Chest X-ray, AP view. Patient: 65 years old, sex M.
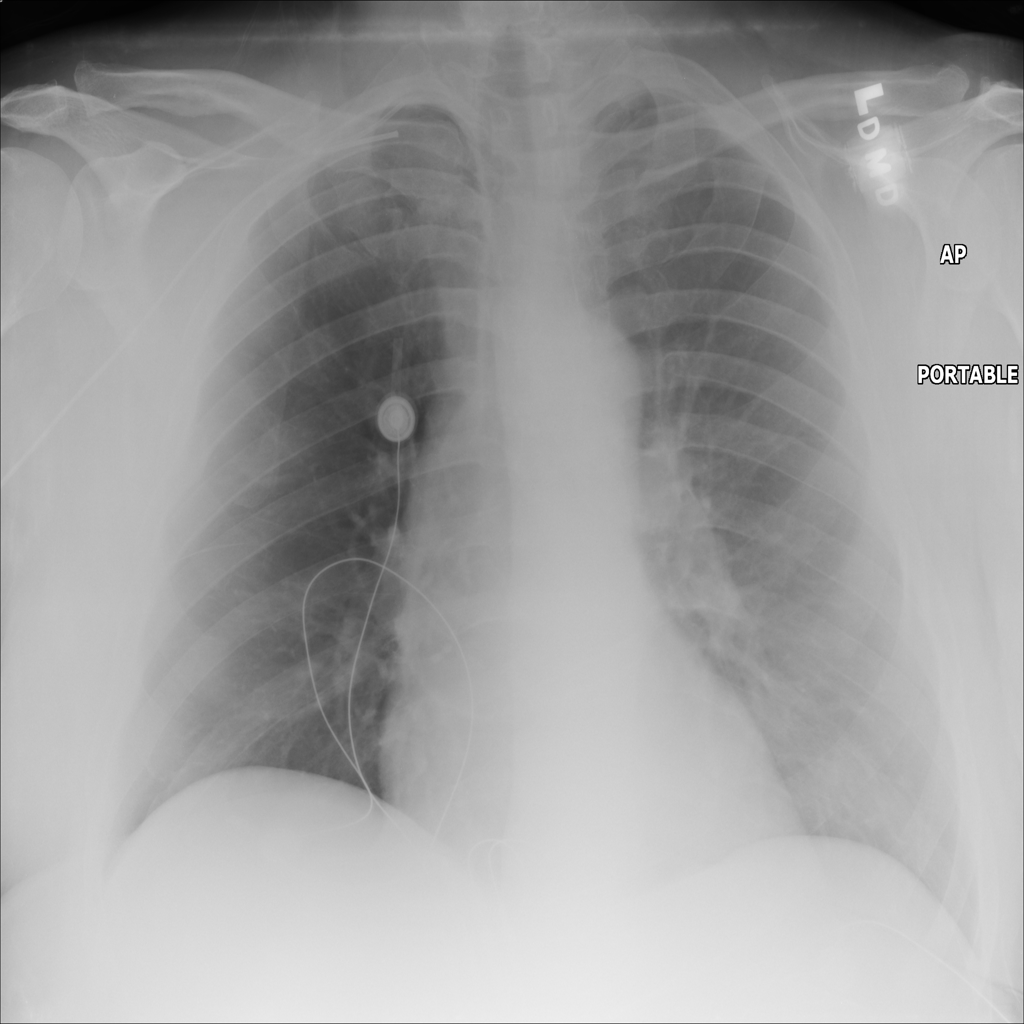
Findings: No Finding